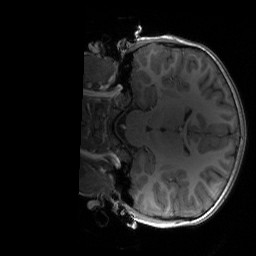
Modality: T1w
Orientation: coronal
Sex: male
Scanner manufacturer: siemens
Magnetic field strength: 3 T
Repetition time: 1.9 s
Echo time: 0.00243 s